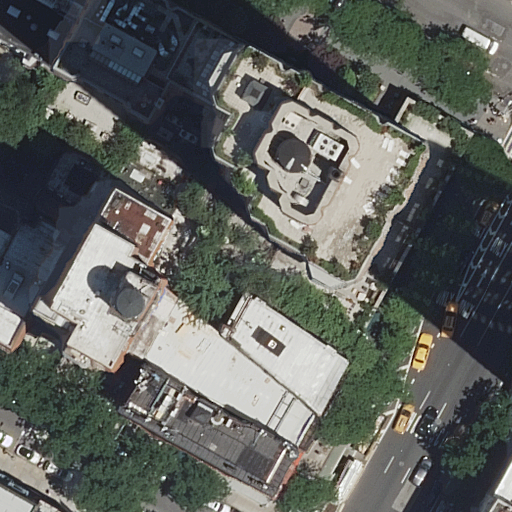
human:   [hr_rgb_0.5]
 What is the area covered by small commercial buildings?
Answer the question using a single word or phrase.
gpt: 0m2

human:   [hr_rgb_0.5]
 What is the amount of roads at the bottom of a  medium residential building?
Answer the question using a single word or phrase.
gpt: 3

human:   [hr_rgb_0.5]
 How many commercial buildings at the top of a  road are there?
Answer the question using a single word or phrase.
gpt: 0

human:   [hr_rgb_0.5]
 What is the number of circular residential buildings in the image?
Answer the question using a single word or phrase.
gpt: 0

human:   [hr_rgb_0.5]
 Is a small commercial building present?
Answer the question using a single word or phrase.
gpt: no

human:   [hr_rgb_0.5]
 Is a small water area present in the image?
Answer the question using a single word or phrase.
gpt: no

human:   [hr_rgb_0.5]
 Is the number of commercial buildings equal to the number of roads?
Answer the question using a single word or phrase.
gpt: no

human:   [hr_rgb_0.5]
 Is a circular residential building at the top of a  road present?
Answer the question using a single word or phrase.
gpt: no

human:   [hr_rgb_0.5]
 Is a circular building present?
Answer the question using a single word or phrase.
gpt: no

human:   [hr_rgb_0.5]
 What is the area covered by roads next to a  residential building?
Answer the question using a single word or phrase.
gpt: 0m2

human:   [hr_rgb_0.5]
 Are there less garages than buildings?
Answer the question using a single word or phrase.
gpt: yes

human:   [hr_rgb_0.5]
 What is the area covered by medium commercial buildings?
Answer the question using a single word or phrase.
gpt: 0m2

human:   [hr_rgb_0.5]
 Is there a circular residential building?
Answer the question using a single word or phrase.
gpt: no

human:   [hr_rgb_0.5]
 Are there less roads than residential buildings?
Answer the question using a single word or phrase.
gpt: yes

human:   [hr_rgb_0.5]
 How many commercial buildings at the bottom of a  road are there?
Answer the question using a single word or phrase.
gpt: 0

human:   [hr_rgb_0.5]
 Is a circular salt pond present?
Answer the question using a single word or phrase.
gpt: no

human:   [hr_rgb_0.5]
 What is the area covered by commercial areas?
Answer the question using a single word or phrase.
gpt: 0m2

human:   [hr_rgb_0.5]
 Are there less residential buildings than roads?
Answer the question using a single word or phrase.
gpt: no

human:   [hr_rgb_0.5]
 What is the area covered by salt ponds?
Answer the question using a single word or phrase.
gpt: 0m2

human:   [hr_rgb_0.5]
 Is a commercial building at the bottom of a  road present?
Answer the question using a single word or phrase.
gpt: no

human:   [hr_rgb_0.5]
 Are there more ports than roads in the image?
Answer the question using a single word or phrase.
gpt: no

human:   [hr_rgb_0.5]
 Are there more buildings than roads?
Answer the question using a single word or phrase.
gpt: yes

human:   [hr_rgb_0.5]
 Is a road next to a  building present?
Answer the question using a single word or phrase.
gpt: yes

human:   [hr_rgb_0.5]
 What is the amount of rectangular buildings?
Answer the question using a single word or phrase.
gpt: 11

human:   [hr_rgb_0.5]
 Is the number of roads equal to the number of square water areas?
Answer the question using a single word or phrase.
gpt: no

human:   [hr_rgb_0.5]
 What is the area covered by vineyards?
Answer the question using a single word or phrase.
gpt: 0m2

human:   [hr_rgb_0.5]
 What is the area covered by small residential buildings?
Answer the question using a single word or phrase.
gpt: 130m2

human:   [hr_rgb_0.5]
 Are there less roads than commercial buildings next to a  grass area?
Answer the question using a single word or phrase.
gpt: no

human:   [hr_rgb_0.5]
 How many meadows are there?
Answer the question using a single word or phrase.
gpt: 0

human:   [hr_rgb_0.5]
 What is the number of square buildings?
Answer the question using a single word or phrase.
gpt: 0

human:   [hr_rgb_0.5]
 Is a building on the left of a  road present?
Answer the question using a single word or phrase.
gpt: yes

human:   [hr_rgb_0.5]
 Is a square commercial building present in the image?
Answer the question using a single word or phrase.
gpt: no

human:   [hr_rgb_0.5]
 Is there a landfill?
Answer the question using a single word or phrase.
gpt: no

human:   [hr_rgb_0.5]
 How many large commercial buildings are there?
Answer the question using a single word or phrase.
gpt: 0

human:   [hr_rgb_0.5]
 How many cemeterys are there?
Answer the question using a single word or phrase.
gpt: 0

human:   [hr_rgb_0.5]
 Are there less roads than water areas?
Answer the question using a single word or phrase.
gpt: no